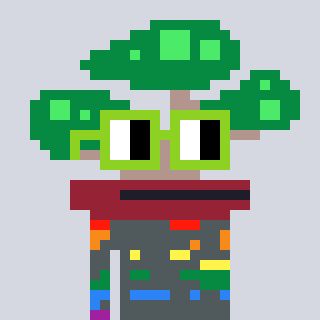
a pixel art character with square light green glasses, a bonsai-shaped head and a computerblue-colored body on a cool background